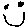
Label: smiley face